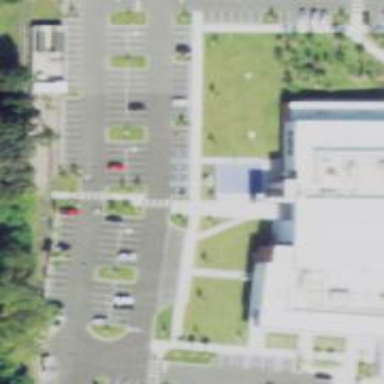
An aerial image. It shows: Parking space.